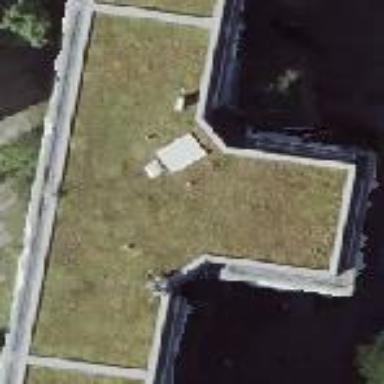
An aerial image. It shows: Office building with flat roof.